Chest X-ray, PA view. Patient: 70 years old, sex M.
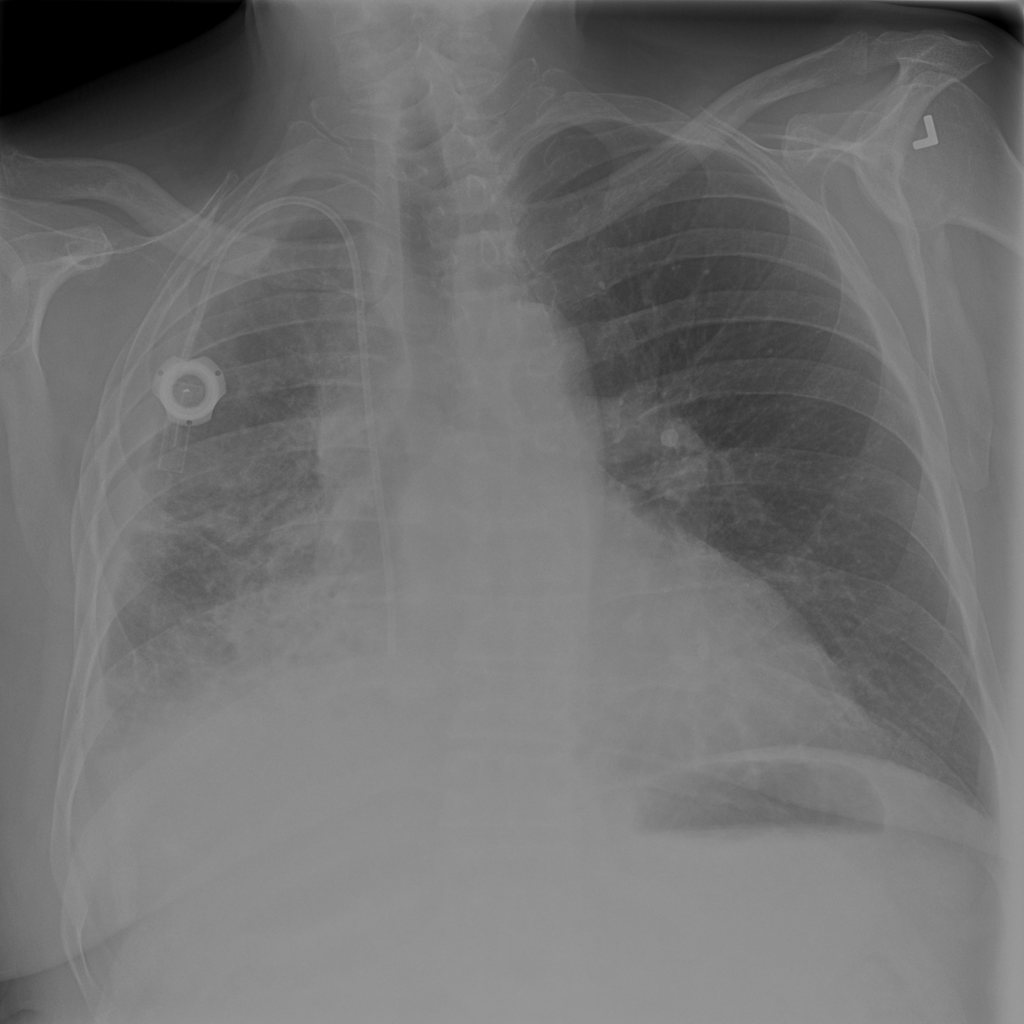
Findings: Pleural_Thickening